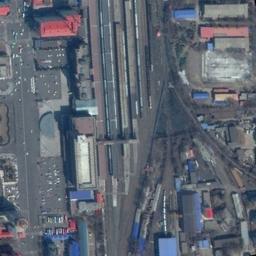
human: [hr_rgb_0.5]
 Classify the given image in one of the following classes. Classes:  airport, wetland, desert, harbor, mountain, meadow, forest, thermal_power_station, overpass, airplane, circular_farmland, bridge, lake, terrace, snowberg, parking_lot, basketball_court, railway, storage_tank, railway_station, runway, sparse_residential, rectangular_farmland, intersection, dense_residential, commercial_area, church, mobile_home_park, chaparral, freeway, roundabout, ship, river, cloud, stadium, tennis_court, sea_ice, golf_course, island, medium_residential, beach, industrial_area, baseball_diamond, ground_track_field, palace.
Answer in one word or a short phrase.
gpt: railway_station